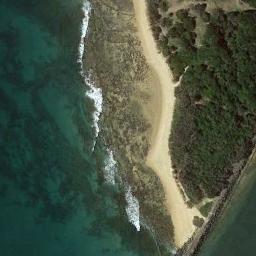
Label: beach